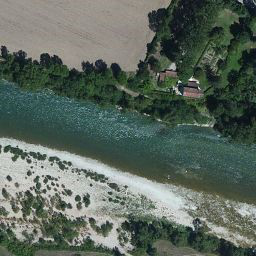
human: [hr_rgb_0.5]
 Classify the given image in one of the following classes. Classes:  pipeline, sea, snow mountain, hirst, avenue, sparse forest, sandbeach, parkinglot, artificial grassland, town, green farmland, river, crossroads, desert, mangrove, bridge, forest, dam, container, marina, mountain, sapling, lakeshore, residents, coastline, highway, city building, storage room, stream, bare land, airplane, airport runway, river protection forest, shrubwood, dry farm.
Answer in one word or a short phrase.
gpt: river